Question:
I have a 3x3 check board-like image rendered on a JPanel which is added onto a JFrame. Then I have 9 more JPanels (1 on top of each square) and on click something needs to be drawn on the corresponding square. My problem is that it only works for the top-left square. The rest of the drawings seem to be drawn below the checkboard image. So if I comment out the part that loads the checkboard image,and click as if they were there then the drawings appear correctly. I get the same result with a layered pane. Absolute positioning is used and the coordinates seem to be correct since if I remove the checkboard image then the drawings appear where they should and the drawings do not occupy more than a square.
My code is structured as follows:
'main' class creates the frame and adds an instance of another class which extends JPanel and which also draws the checkboard image using paintComponent(Graphics g).
'main' class has also 9 instances added of a class that extends JPanel and draws something on a mouse click using paintComponent(Graphics g). Each instance is placed on top of a square
Please note that because I was going to do it with just Rectangles I named the second class Rectangles but it is rectangualar JPanels not java Rectangle instances
Code:
'''
public class Main3
{
private JFrame frame=new JFrame("");
private Rectangles rect00=new Rectangles(0,0,129,129);
private Rectangles rect01=new Rectangles(136,0,129,129);
private Rectangles rect02=new Rectangles(268,0,129,129);
private Rectangles rect10=new Rectangles(0,136,129,129);
private Rectangles rect11=new Rectangles(134,136,129,129);
private Rectangles rect12=new Rectangles(269,137,129,129);
private Rectangles rect20=new Rectangles(0,270,129,129);
private Rectangles rect21=new Rectangles(136,269,129,129);
private Rectangles rect22=new Rectangles(269,270,129,129);
public void Display()
{
frame.setDefaultCloseOperation(JFrame.DISPOSE_ON_CLOSE);
frame.setLayout(null);
frame.setSize(600,400);
sub inter=new sub();
inter.setLayout(null);
inter.setBounds(0,0,600,400);
inter.setSize(600,400);
rect00.setBounds(rect00.getX(),rect00.getY(),rect00.getWidth(),rect00.getHeight());
rect01.setBounds(rect01.getX(),rect01.getY(),rect01.getWidth(),rect01.getHeight());
rect02.setBounds(rect02.getX(),rect02.getY(),rect02.getWidth(),rect02.getHeight());
rect10.setBounds(rect10.getX(),rect10.getY(),rect10.getWidth(),rect10.getHeight());
rect11.setBounds(rect11.getX(),rect11.getY(),rect11.getWidth(),rect11.getHeight());
rect12.setBounds(rect12.getX(),rect12.getY(),rect12.getWidth(),rect12.getHeight());
rect20.setBounds(rect20.getX(),rect20.getY(),rect20.getWidth(),rect20.getHeight());
rect21.setBounds(rect21.getX(),rect21.getY(),rect21.getWidth(),rect21.getHeight());
rect22.setBounds(rect22.getX(),rect22.getY(),rect22.getWidth(),rect22.getHeight());
rect00.setOpaque(false);
rect01.setOpaque(false);
rect02.setOpaque(false);
rect10.setOpaque(false);
rect11.setOpaque(false);
rect12.setOpaque(false);
rect20.setOpaque(false);
rect21.setOpaque(false);
rect22.setOpaque(false);
inter.add(rect00);
inter.add(rect01);
inter.add(rect02);
inter.add(rect10);
inter.add(rect11);
inter.add(rect12);
inter.add(rect20);
inter.add(rect21);
inter.add(rect22);
frame.add(inter);
frame.setResizable(false);
frame.setVisible(true);
}
public static void main(String args[])
{
new main().Display();
}
private class sub extends JPanel
{
private BufferedImage image;
public sub ()
{
try
{
image=ImageIO.read(new File("image.jpg"));
}
catch (IOException e)
{
e.printStackTrace();
}
}
@Override
public Dimension getPreferredSize()
{
return (new Dimension(600,400));
}
@Override
protected void paintComponent(Graphics g)
{
super.paintComponent(g);
g.drawImage(image, 0, 0, null);
}
}
}
'''
This is the other class
'''
public class Rectangles extends JPanel implements MouseListener
{
private int Posx;
private int Posy;
private int width;
private int height;
private boolean selected=false;
public Rectangles(int Posx,int Posy,int width,int height)
{
this.Posx=Posx;
this.Posy=Posy;
this.width=width;
this.height=height;
this.addMouseListener(this);
}
@Override
protected void paintComponent(Graphics g)
{
if(selected==true)
{
Graphics2D g2 = (Graphics2D) g;
super.paintComponent(g2);
g2.setColor(new Color(250, 235, 215));
g2.drawRect(Posx,Posy,width,height);
Graphics2D g3=(Graphics2D)g;
g2.setColor(new Color(0,0,0));
g3.setStroke(new BasicStroke(20));
g3.drawLine(Posx,Posy,Posx+width,Posy+height);
g3.drawLine(Posx+width,Posy,Posx,Posy+height);
}
}
public int getX()
{
return Posx;
}
public int getY()
{
return Posy;
}
public int getWidth()
{
return width;
}
public int getHeight()
{
return height;
}
public void setSelected()
{
selected=true;
}
@Override
public void mouseClicked(MouseEvent arg0)
{
}
@Override
public void mouseEntered(MouseEvent arg0)
{
}
public void mouseExited(MouseEvent arg0)
{
}
@Override
public void mousePressed(MouseEvent arg0)
{
}
@Override
public void mouseReleased(MouseEvent arg0)
{
selected=true;
repaint();
}
}
'''
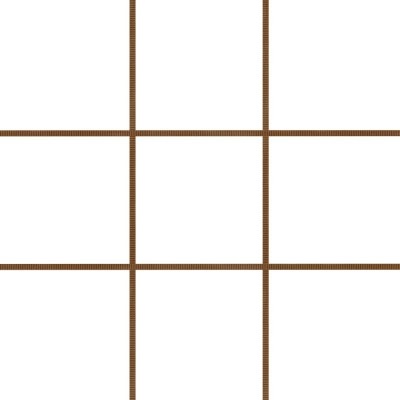
Answer: 1) You dont honor the components .
As per java docs for 'paintComponent(Graphics g)':
> Further, if you do not invoker super's implementation you must honour
the opaque property, that is if this component is opaque, you must
completely fill in the background in a non-opaque color. If you do not
honor the opaque property you will likely see visual artifacts.
2) 'super.paintComponent' would in most cases be the first call in the method.
3) But there is more, your cast to Graphics2D twice, that should not be done:
'''
Graphics2D g2 = (Graphics2D) g;
...
Graphics2D g3=(Graphics2D)g;
'''
omit the 'g3' its not needed you already have casted to a 'Graphics2D' object
4) Another problem lies here in 'sub' class. You do this in your main code:
'''
inter.add(rect00);
inter.add(rect01);
...
'''
but in 'inter' which is your variable name for the instance of 'sub' class you only have:
'''
@Override
protected void paintComponent(Graphics g)
{
super.paintComponent(g);
g.drawImage(image, 0, 0, null);
}
'''
Thus it will only draw a single image no matter how many rectangles you add!
Also dont do
'g2.drawLine(Posx, Posy, Posx + width, Posy + height);' rather
'g2.drawLine(0, 0, Posx + width, Posy + height);' as the JPanel has been added at co-ordinates 'x' and 'y' on its container, when you draw on the JPanel we want to start at the top left i.e 0,0, changing the value would move the image further down on its conatiner
See fixed code here:
'''
import java.awt.BasicStroke;
import java.awt.Color;
import java.awt.Dimension;
import java.awt.Graphics;
import java.awt.Graphics2D;
import java.awt.event.MouseEvent;
import java.awt.event.MouseListener;
import java.awt.image.BufferedImage;
import java.io.File;
import java.io.IOException;
import java.util.ArrayList;
import javax.imageio.ImageIO;
import javax.swing.JFrame;
import javax.swing.JPanel;
public class Test {
private JFrame frame = new JFrame("");
private Rectangles rect00 = new Rectangles(0, 0, 129, 129);
private Rectangles rect01 = new Rectangles(136, 0, 129, 129);
private Rectangles rect02 = new Rectangles(268, 0, 129, 129);
private Rectangles rect10 = new Rectangles(0, 136, 129, 129);
private Rectangles rect11 = new Rectangles(134, 136, 129, 129);
private Rectangles rect12 = new Rectangles(269, 137, 129, 129);
private Rectangles rect20 = new Rectangles(0, 270, 129, 129);
private Rectangles rect21 = new Rectangles(136, 269, 129, 129);
private Rectangles rect22 = new Rectangles(269, 270, 129, 129);
public void Display() {
frame.setDefaultCloseOperation(JFrame.DISPOSE_ON_CLOSE);
frame.setLayout(null);
frame.setSize(600, 400);
sub inter = new sub();
inter.setLayout(null);
inter.setBounds(0, 0, 600, 400);
inter.setSize(600, 400);
rect00.setBounds(rect00.getX(), rect00.getY(), rect00.getWidth(), rect00.getHeight());
rect01.setBounds(rect01.getX(), rect01.getY(), rect01.getWidth(), rect01.getHeight());
rect02.setBounds(rect02.getX(), rect02.getY(), rect02.getWidth(), rect02.getHeight());
rect10.setBounds(rect10.getX(), rect10.getY(), rect10.getWidth(), rect10.getHeight());
rect11.setBounds(rect11.getX(), rect11.getY(), rect11.getWidth(), rect11.getHeight());
rect12.setBounds(rect12.getX(), rect12.getY(), rect12.getWidth(), rect12.getHeight());
rect20.setBounds(rect20.getX(), rect20.getY(), rect20.getWidth(), rect20.getHeight());
rect21.setBounds(rect21.getX(), rect21.getY(), rect21.getWidth(), rect21.getHeight());
rect22.setBounds(rect22.getX(), rect22.getY(), rect22.getWidth(), rect22.getHeight());
rect00.setOpaque(false);
rect01.setOpaque(false);
rect02.setOpaque(false);
rect10.setOpaque(false);
rect11.setOpaque(false);
rect12.setOpaque(false);
rect20.setOpaque(false);
rect21.setOpaque(false);
rect22.setOpaque(false);
inter.addPanel(rect00);
inter.addPanel(rect01);
inter.addPanel(rect02);
inter.addPanel(rect10);
inter.addPanel(rect11);
inter.addPanel(rect12);
inter.addPanel(rect20);
inter.addPanel(rect21);
inter.addPanel(rect22);
frame.add(inter);
frame.setResizable(false);
frame.setVisible(true);
}
public static void main(String args[]) {
new Test().Display();
}
private class sub extends JPanel {
private BufferedImage image;
private ArrayList<Rectangles> rects = new ArrayList<>();
public sub() {
try {
image = ImageIO.read(new File("c:/image.png"));
} catch (IOException e) {
e.printStackTrace();
}
}
@Override
public Dimension getPreferredSize() {
return (new Dimension(600, 400));
}
void addPanel(Rectangles r) {
rects.add(r);
add(r);
}
@Override
protected void paintComponent(Graphics g) {
super.paintComponent(g);
for (Rectangles r : rects) {
g.drawImage(image, r.getX(), r.getY(), null);
}
}
}
}
class Rectangles extends JPanel implements MouseListener {
private int Posx;
private int Posy;
private int width;
private int height;
private boolean selected = false;
public Rectangles(int Posx, int Posy, int width, int height) {
this.Posx = Posx;
this.Posy = Posy;
this.width = width;
this.height = height;
this.addMouseListener(this);
}
@Override
protected void paintComponent(Graphics g) {
super.paintComponent(g);
if (selected == true) {
Graphics2D g2 = (Graphics2D) g;
g2.setColor(new Color(250, 235, 215));
g2.drawRect(0,0, width, height);
g2.setColor(new Color(0, 0, 0));
g2.setStroke(new BasicStroke(20));
g2.drawLine(0,0, width,height);
g2.drawLine(getWidth(),0, 0, height);
}
}
public int getX() {
return Posx;
}
public int getY() {
return Posy;
}
public int getWidth() {
return width;
}
public int getHeight() {
return height;
}
public void setSelected() {
selected = true;
}
@Override
public void mouseClicked(MouseEvent arg0) {
}
@Override
public void mouseEntered(MouseEvent arg0) {
}
public void mouseExited(MouseEvent arg0) {
}
@Override
public void mousePressed(MouseEvent arg0) {
}
@Override
public void mouseReleased(MouseEvent arg0) {
selected = true;
repaint();
}
}
'''
A few other pointers:
- 'Absolute''Null''GridLayout''GridBagLayout'<URL>